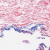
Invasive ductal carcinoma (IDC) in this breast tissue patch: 0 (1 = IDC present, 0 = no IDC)